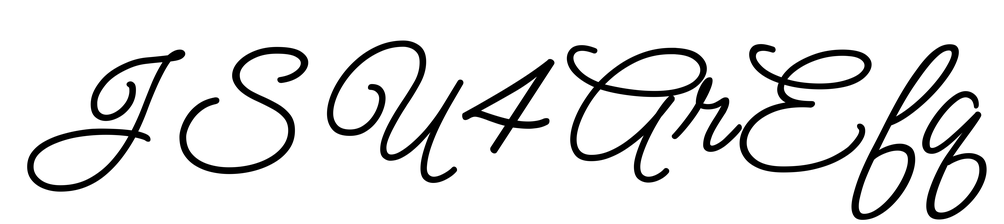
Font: MeowScript-Regular